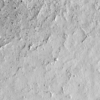
Label: not_dusty